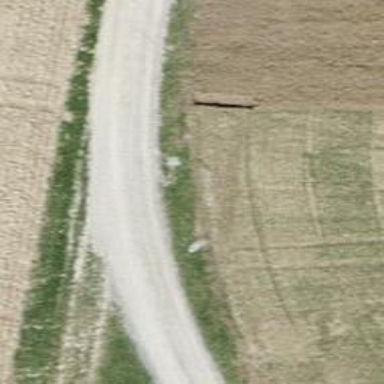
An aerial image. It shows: Track with grade2 pebblestone surface.